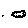
Label: cloud